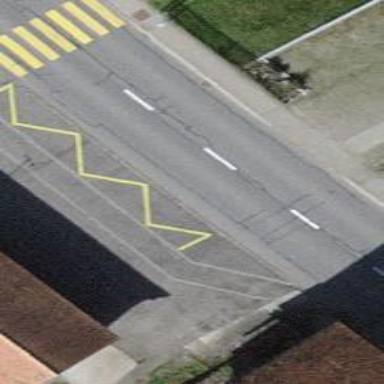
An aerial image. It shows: Bus stop with platform for public transport.